Question: I am trying to automate downloading of xml file from a url. Even after multiple attempts I couldn't think of possible solution to this and wonder if anyone could help me by just looking at the output and response header, url being sensitive.
Using the excel I am doing a http request via winhttp to the url and in the response.body its giving the ouput which I can't figure out how to read and get the data out of it.
'''
url = "https://***sensitive***.com/psc/FS91PRD/EMPLOYEE/ERP/q/?ICQryName=W_GL_INTL_JNLS&ICDummy=<PHONE>"
With http
.Open "POST", url, False
.setRequestHeader "Accept", "text/html,application/xhtml+xml,application/xml;q=0.9,image/webp,*/*;q=0.8"
.setRequestHeader "Referer", "https://***sensitive***_GL_INTL_JNLS&ICDummy=<PHONE>"
.setRequestHeader "Content-Type", "application/x-www-form-urlencoded"
.setRequestHeader "Accept-Encoding", "gzip, deflate"
.setRequestHeader "Host", "***sensitive****"
'.setRequestHeader "Content-Length", "360"
.setRequestHeader "Connection", "keep-alive"
.setRequestHeader "cache-Control", "no-cache"
.setRequestHeader "Cookie", cookie2
.send postData
.waitForResponse
End With
End If
Debug.Print http.getAllResponseHeaders
'''
'''
Date: Sun, 24 May 2015 14:03:13 GMT
Content-Length: 10673
Content-Type: text/html; CHARSET=UTF-8
Content-Encoding: gzip
Expires: Thu, 01 Dec 1994 16:00:00 GMT
Set-Cookie: PS_TOKENEXPIRE=24_May_2015_14:03:13_GMT;
IgnorePortalRegisteredURL: 1
PortalRegisteredURL: https://***sensitive***.com/
UsesPortalRelativeURL: true
X-Powered-By: Servlet/2.5 JSP/2.1
'''

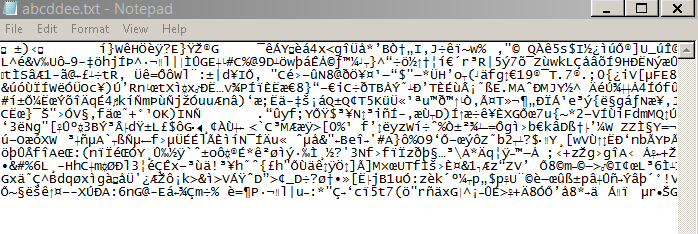
Answer: See the 'Content-Encoding: gzip'? You need to decompress the body using gzip, or use a client library that will do it for you.
Just as a side note, though, if the server sent you a gzipped response when you didn't send 'Accept-Encoding: gzip', there's something wrong with it.